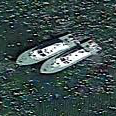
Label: civil